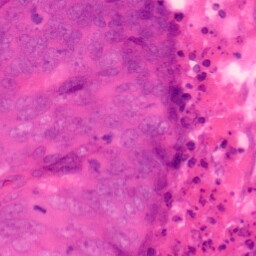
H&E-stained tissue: Colon